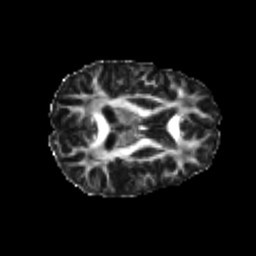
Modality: FA
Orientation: axial
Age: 22
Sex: female
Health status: healthy
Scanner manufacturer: philips
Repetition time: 7.386 s
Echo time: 0.08599 s